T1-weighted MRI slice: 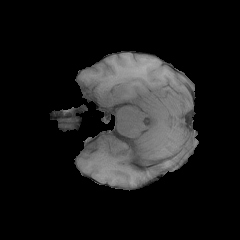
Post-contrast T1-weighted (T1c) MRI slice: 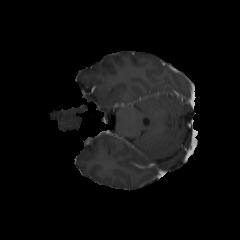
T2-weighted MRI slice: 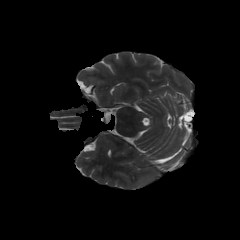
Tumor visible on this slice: yes